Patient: sex F, age 69
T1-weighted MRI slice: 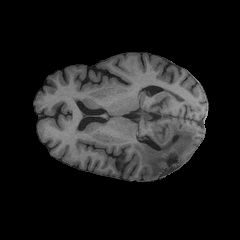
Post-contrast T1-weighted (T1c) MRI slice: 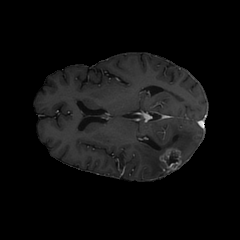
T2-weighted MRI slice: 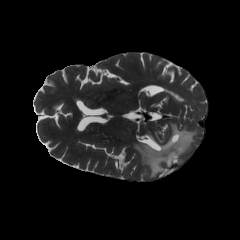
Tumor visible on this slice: yes
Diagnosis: Glioblastoma, IDH-wildtype
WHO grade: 4